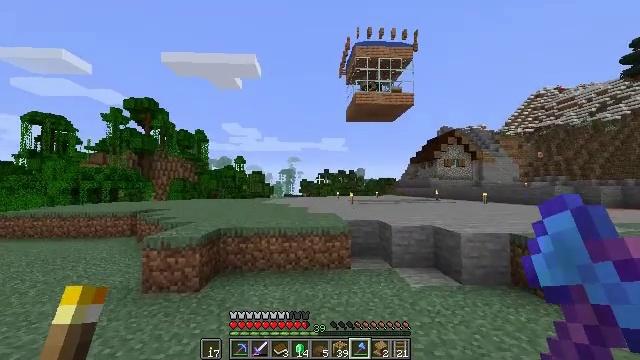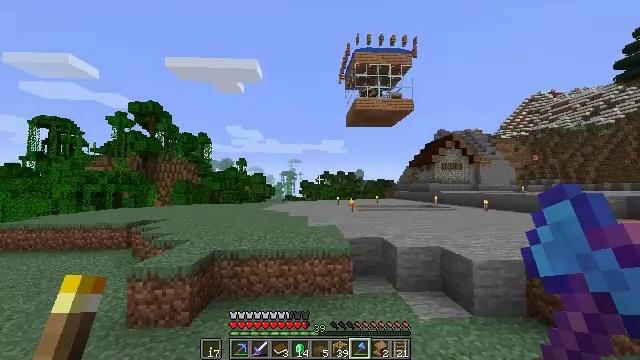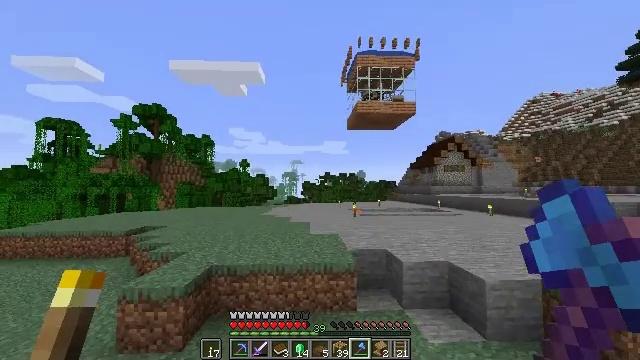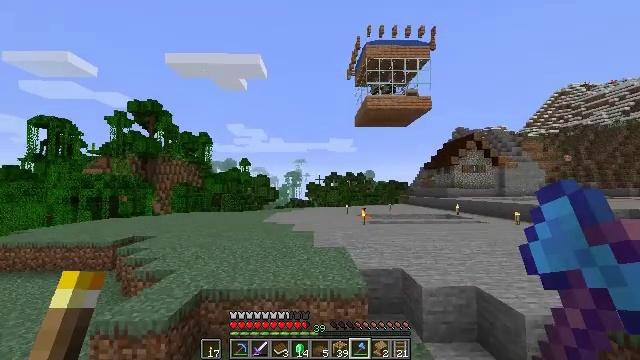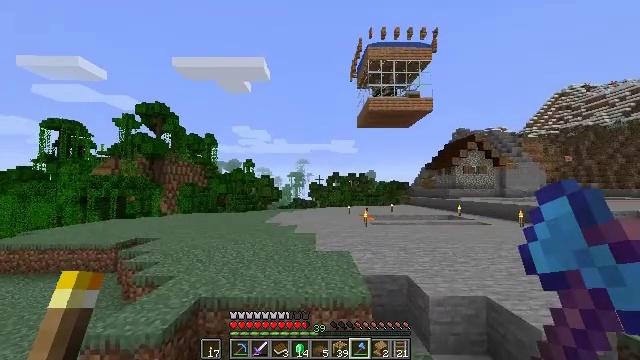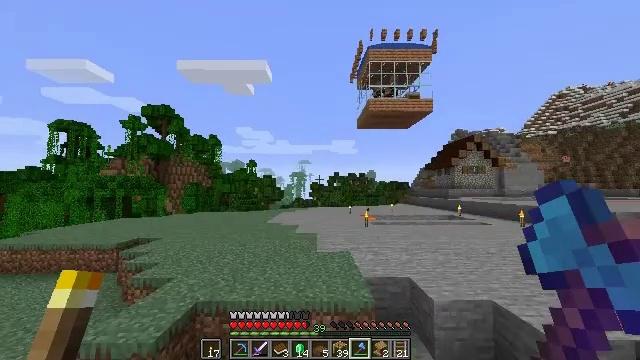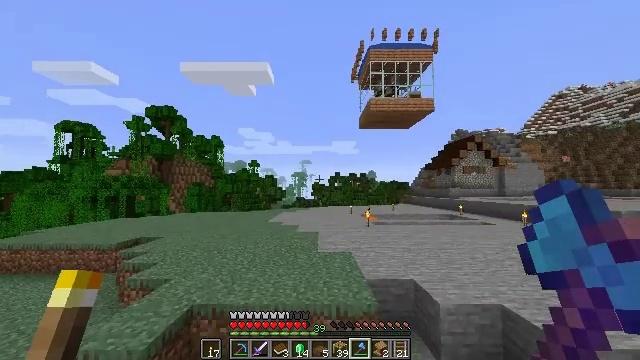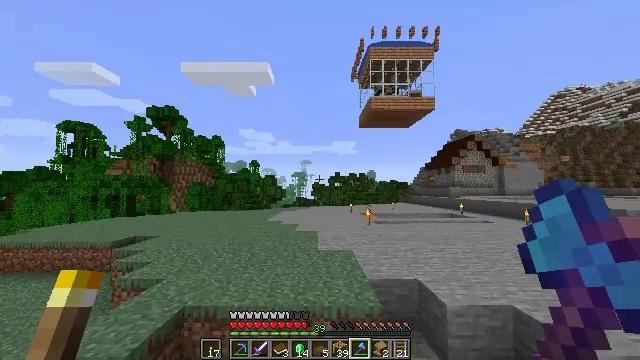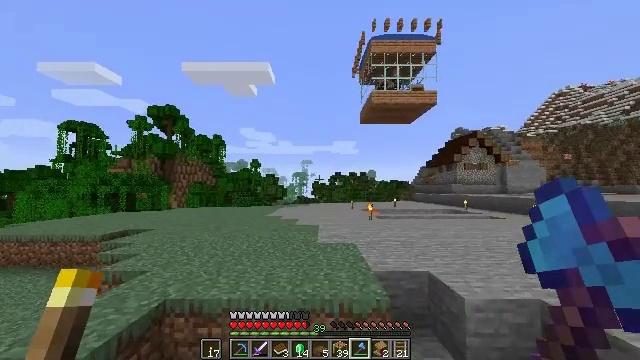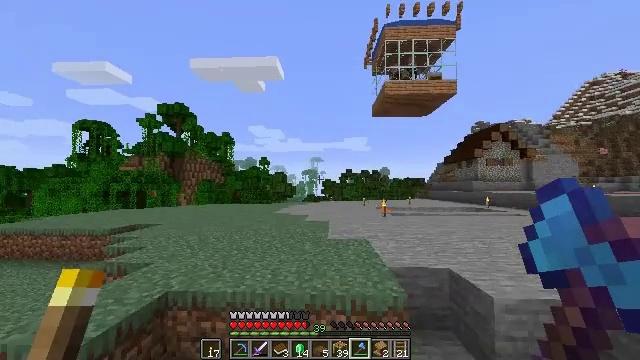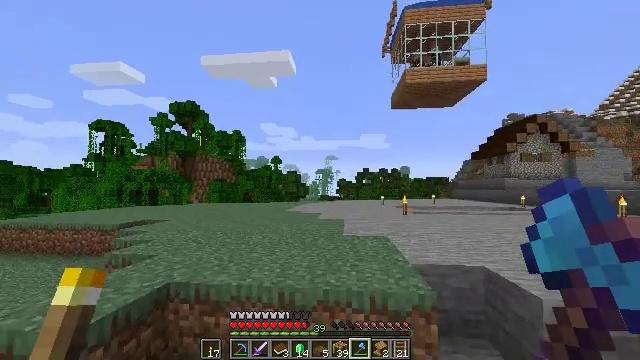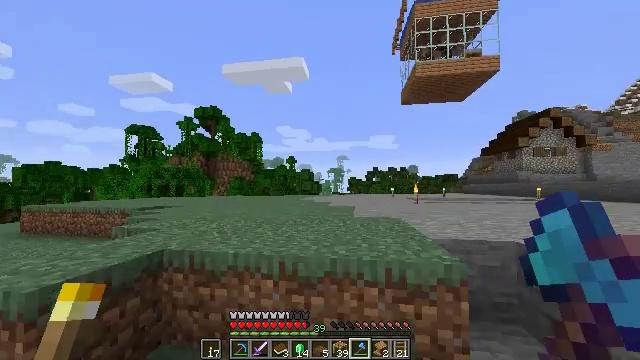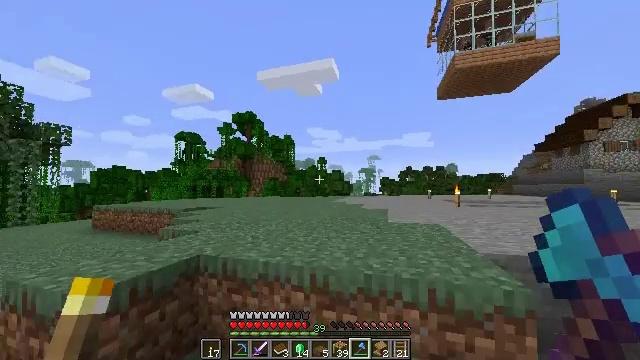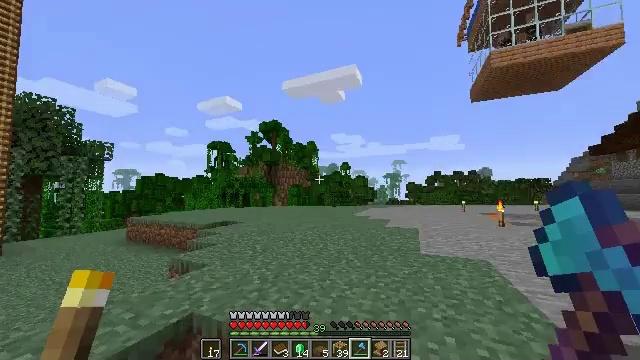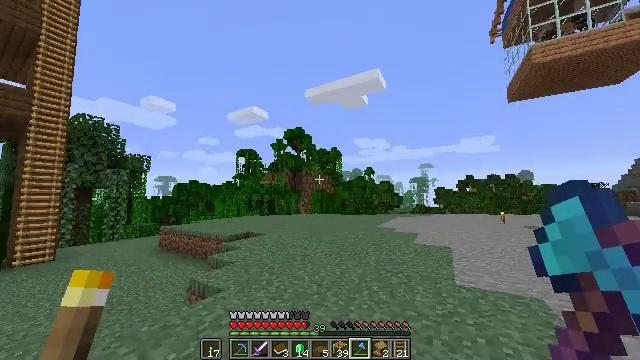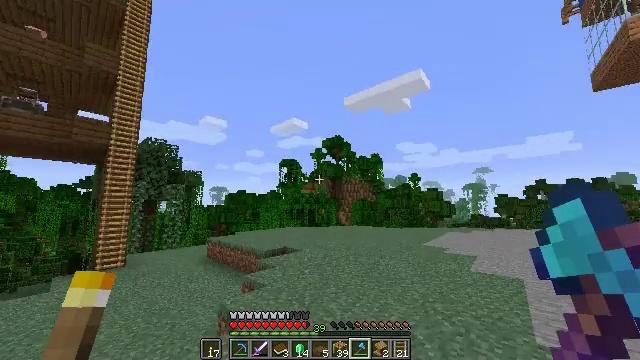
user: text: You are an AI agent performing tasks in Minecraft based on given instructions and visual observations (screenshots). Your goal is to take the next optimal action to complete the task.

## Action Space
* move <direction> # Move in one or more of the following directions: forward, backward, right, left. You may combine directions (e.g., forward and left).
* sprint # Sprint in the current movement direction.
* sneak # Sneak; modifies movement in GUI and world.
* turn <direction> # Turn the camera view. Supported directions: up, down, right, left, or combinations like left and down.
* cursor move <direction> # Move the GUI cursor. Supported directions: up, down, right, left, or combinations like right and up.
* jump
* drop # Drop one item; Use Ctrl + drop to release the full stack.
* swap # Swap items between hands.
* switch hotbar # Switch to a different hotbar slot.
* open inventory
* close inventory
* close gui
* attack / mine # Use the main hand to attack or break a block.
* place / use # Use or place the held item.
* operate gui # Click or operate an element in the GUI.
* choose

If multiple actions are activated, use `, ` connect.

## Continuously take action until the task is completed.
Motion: motion action
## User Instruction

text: Mine the spruce slab.
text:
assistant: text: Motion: move forward, jump
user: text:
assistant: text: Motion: move forward, jump
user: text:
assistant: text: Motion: move forward, turn left, jump
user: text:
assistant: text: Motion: move forward, jump
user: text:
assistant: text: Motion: move forward, sprint, jump
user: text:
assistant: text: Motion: move forward, sprint, jump
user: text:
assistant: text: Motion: move forward, sprint, jump
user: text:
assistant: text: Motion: move forward, sprint, jump
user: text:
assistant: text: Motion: move forward, turn left, jump
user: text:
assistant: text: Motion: move forward, turn left, jump
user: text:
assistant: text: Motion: move forward, turn left, jump
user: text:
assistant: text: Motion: move forward, sprint, turn left, jump
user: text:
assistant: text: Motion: move forward and move right, sprint, turn left and up, jump
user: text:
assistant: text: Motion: move forward and move right, sprint, turn left and up, jump
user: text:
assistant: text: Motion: move forward and move right, sprint, turn left and up, jump
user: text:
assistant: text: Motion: move forward and move right, turn left and up, jump
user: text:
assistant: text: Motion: move forward and move right, turn left, jump
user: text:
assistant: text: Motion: move forward and move right, turn left
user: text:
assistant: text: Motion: move right, turn left
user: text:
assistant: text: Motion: move right, turn left
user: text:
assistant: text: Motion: turn right
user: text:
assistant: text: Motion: no_op
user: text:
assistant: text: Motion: no_op
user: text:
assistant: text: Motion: no_op
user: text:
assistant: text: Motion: no_op
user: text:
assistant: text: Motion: no_op
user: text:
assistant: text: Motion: no_op
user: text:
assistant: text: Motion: turn up
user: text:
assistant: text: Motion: turn up
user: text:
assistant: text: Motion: no_op